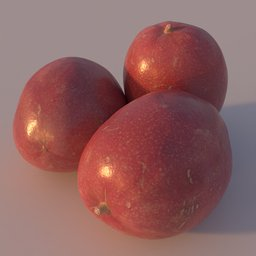
Label: nature